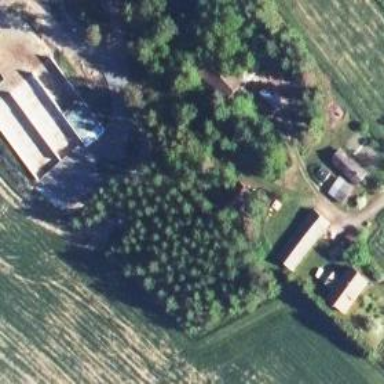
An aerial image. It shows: Farm.